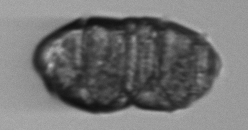
Label: Margalefidinium